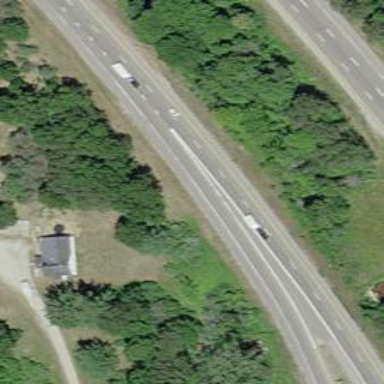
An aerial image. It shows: Asphalt motorway.